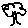
Label: tree